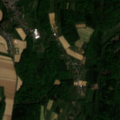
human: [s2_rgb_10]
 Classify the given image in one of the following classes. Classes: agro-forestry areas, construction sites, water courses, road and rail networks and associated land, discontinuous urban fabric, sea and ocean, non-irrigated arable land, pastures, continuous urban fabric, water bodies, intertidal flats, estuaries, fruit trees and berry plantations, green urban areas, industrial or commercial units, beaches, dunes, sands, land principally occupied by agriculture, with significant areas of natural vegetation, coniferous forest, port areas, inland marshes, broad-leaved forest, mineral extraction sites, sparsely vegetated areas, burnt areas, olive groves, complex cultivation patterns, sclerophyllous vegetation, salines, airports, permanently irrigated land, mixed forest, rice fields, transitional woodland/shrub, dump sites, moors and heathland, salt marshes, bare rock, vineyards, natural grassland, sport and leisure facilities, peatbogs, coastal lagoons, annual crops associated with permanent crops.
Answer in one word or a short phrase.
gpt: discontinuous urban fabric, non-irrigated arable land, pastures, complex cultivation patterns, broad-leaved forest, mixed forest